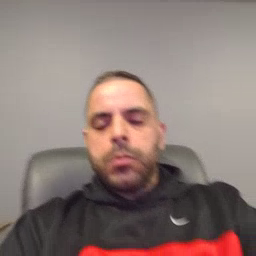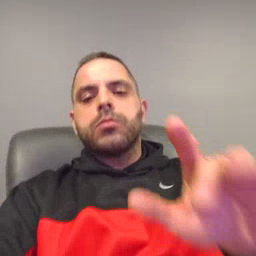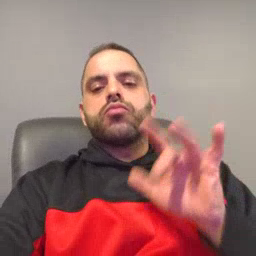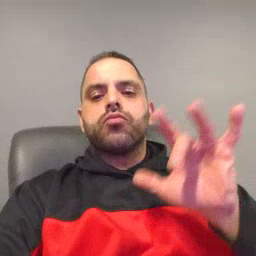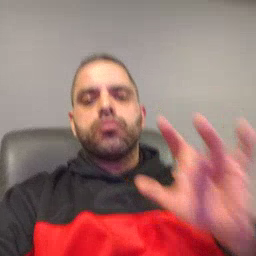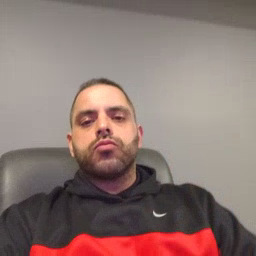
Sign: yucky